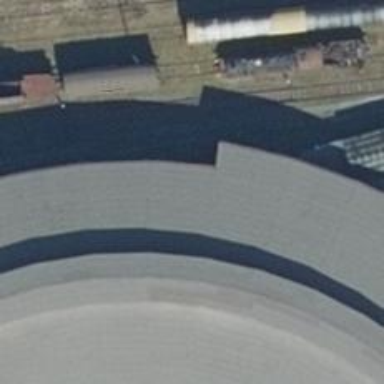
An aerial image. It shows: Railway yard.